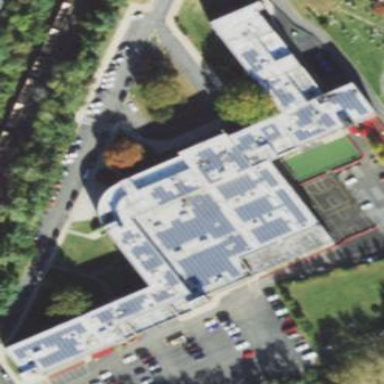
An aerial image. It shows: School building.